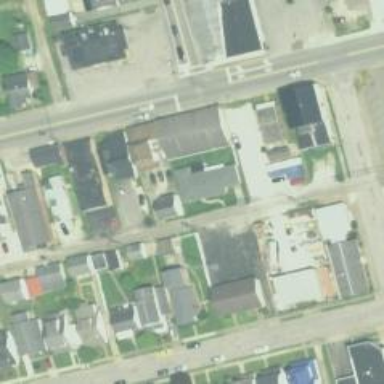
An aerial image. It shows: Alley classified as service road.